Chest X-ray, PA view. Patient: 42 years old, sex F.
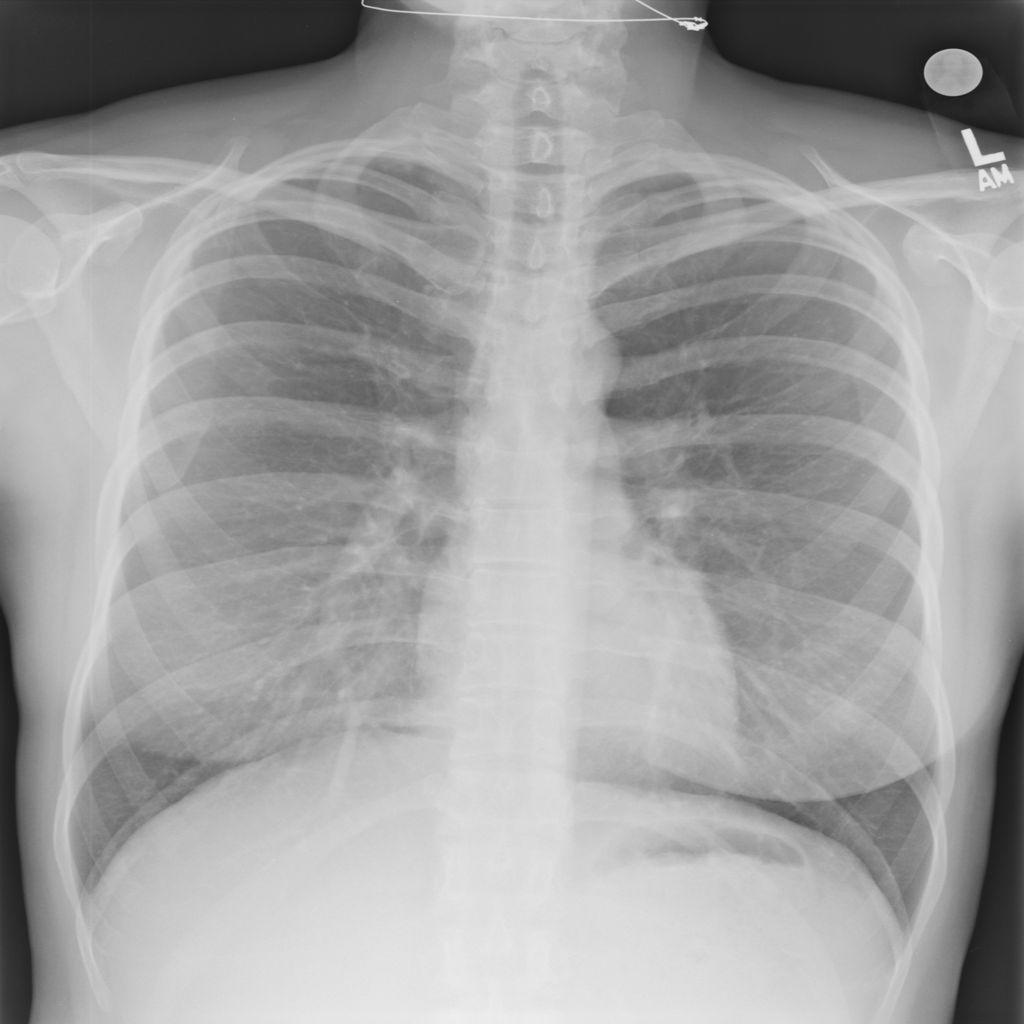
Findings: No Finding